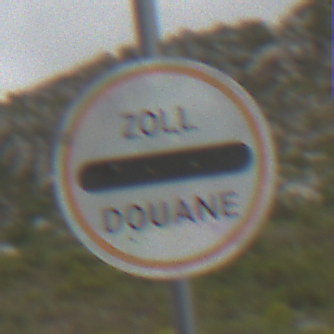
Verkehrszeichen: Zollstelle
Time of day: Midday
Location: Outdoor (Nature)
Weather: Overcast
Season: NotSpecified
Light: Natural